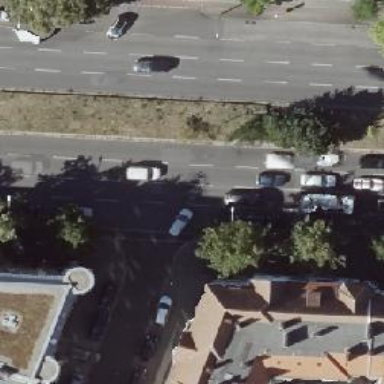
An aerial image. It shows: Unmarked crossing on the road.